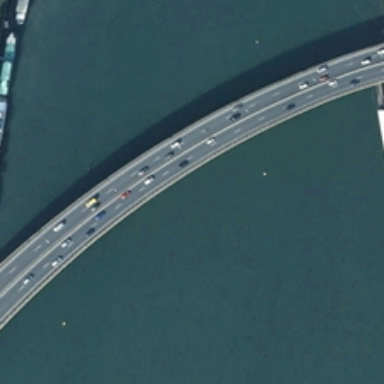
Many cars are on a curved river over a river with several boats in it .